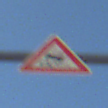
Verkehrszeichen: SchleuderOderRutschgefahr
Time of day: MorningAfternoon
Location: Outdoor (RoadRail)
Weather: Clear
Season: NotSpecified
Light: Natural